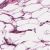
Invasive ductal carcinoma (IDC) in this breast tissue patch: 0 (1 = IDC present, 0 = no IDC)